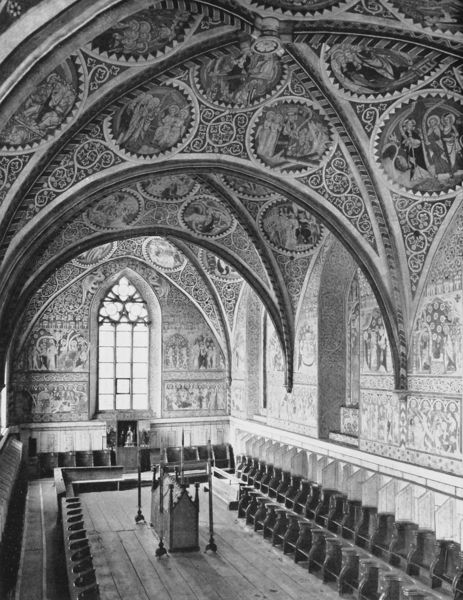
Titel: Kloster Wienhausen (Zisterzienserkloster)
Standort: Wienhausen (EU - D - Nds)
Schlagwörter: weiß, fenster, holz, schwarz, stühle, malerei, innenraum, kirche, boden, sessel, gotik, rund, stille, holzboden, dekor, ornamente, wandmalerei, foto, fotografie, gemustert, gewölbe, schwarzweiß, altar, bänke, verziert, gotisch, kreuzgewölbe, fresken, chor, kapelle, heilige, deckengemälde, bemalung, fotographie, lade, sakralbau, kirhce, taufbecken, kirchenfenster, chorgestühl, assisi, hilz, chorstuhl, rippengwölbe, 1300, verzeiert, deckenmalreei, deckeknmalerei